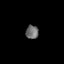
Tissue: lung
Cell type: Endothelial cells
Senescence score: 0.2434
Nuclear area (px): 168
Mean DAPI intensity: 109.28